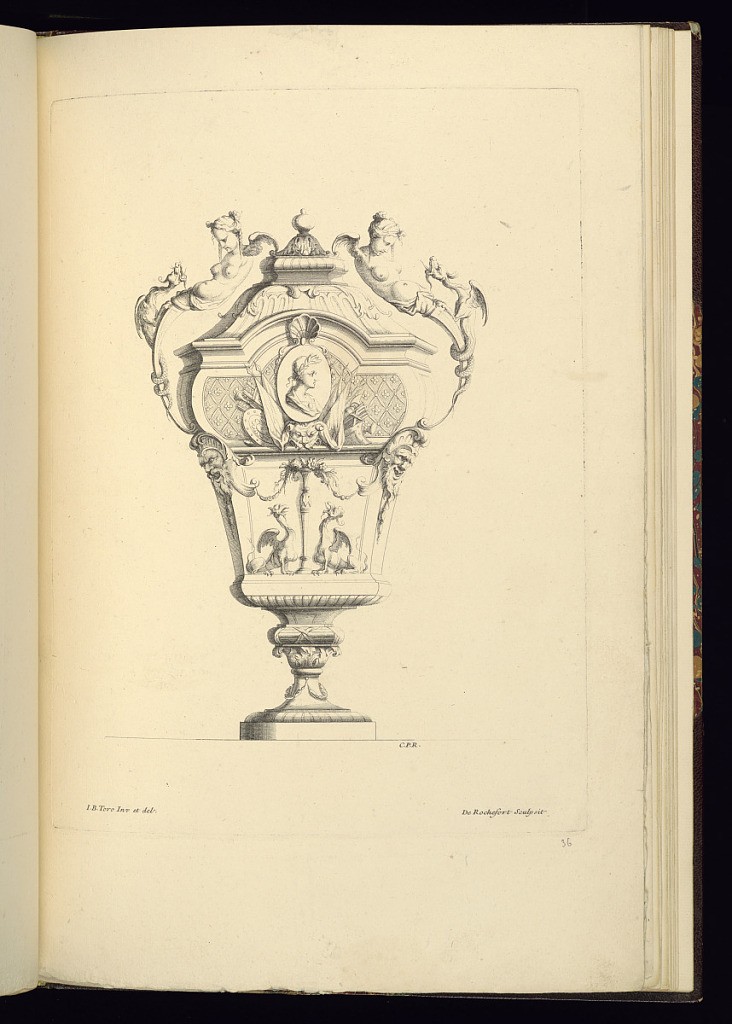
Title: Vase Design
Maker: Jean-Bernard Turreau, French, 1672 - 1731
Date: early 18th century
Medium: Etching on laid paper
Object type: Print
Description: Design for a lidded vase with grotesque motifs featuring herms, dragons, oval roundel portrait, arms and armor, spears with textiles, mascarons (masks), shields, griffins, vase of flowers, gadrooning, fluting, shells, scrolling leaves (rinceaux), diaper and rosette pattern. The plate is signed.